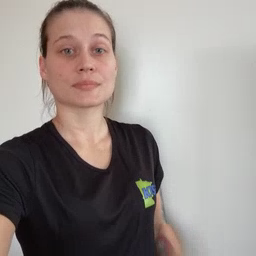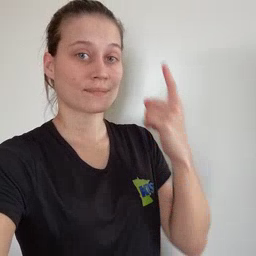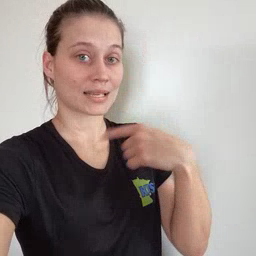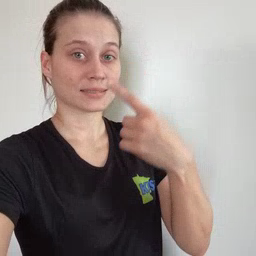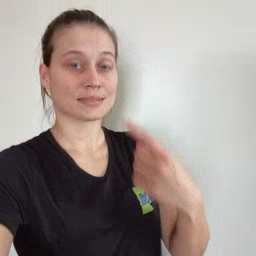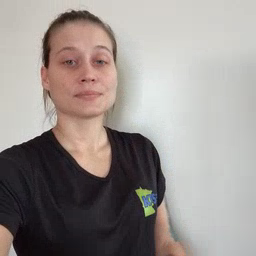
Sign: face